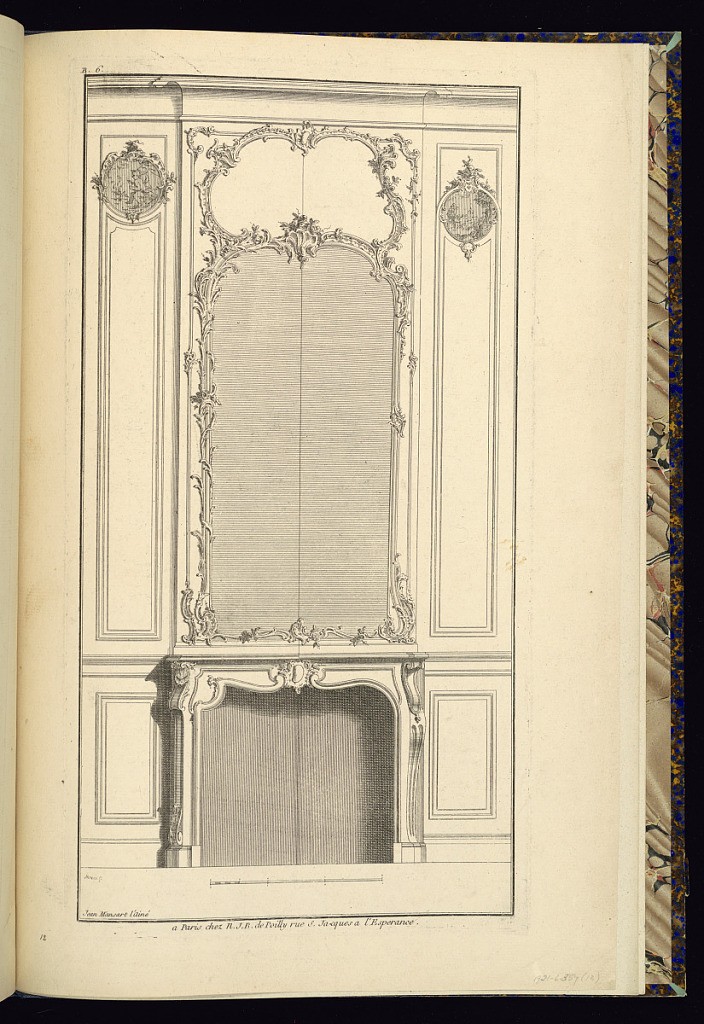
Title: Fireplace (Chimney Piece and Mantel) Designs
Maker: Jean Mansart de Jouy, French, 1705 - 1783
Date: ca. 1767
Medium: Etching and engraving on laid paper
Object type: Print
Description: Designs for a chimney piece (fireplace, overmantel mirror, and panel above) illustrated as a detailed wall elevation with two different options in the design (split in half). The designs feature rococo ornament, c-scrolls, scrolling leaves (rinceaux), flowers, sprigs, palm leaves, asymmetrical cartouches, shells, webbing, and fluting. Above the overmantel mirror is an ornately sculpted panel (boiserie) in the form of a cartouche. The narrow paneling flanking the chimney piece feature roundel paintings (landscape and putti) framed by sculpted rocaille motif and flowers. Below the narrow horizontal paneling is a plain molded dado level. The plate is numbered and signed, with a scale below.